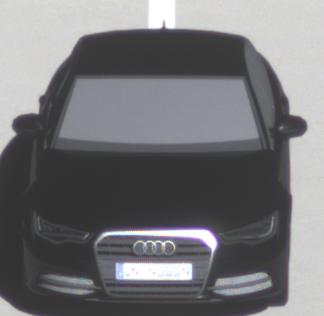
Make: Audi
Model: A6 2.0 TFSI
Detailed model: A6 (C7) Limousine
Model produced from: 2011/10
Model produced until: 2014/09
Doors: 4
Color: black
Road condition: dry road
Daytime: morning or afternoon
Contrast: high contrast